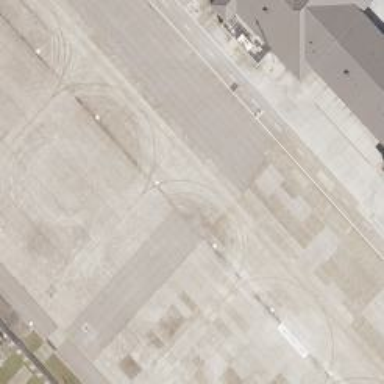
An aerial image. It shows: View of taxiway at the airport.